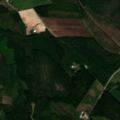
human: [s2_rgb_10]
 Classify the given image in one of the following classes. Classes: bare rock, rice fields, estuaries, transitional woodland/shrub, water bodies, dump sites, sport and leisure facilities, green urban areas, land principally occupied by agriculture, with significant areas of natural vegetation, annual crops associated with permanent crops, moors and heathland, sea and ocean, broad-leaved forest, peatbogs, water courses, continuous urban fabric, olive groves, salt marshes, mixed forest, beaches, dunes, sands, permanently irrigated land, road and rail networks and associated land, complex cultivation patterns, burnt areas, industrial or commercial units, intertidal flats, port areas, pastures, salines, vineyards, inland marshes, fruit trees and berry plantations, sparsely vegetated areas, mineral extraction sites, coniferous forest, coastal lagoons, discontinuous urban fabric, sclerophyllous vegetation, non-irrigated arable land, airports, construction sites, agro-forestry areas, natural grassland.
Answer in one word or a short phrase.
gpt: non-irrigated arable land, coniferous forest, mixed forest